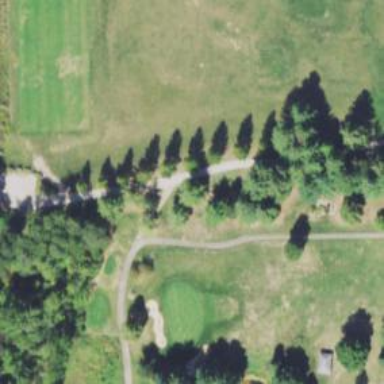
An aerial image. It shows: Path designated for golf carts.